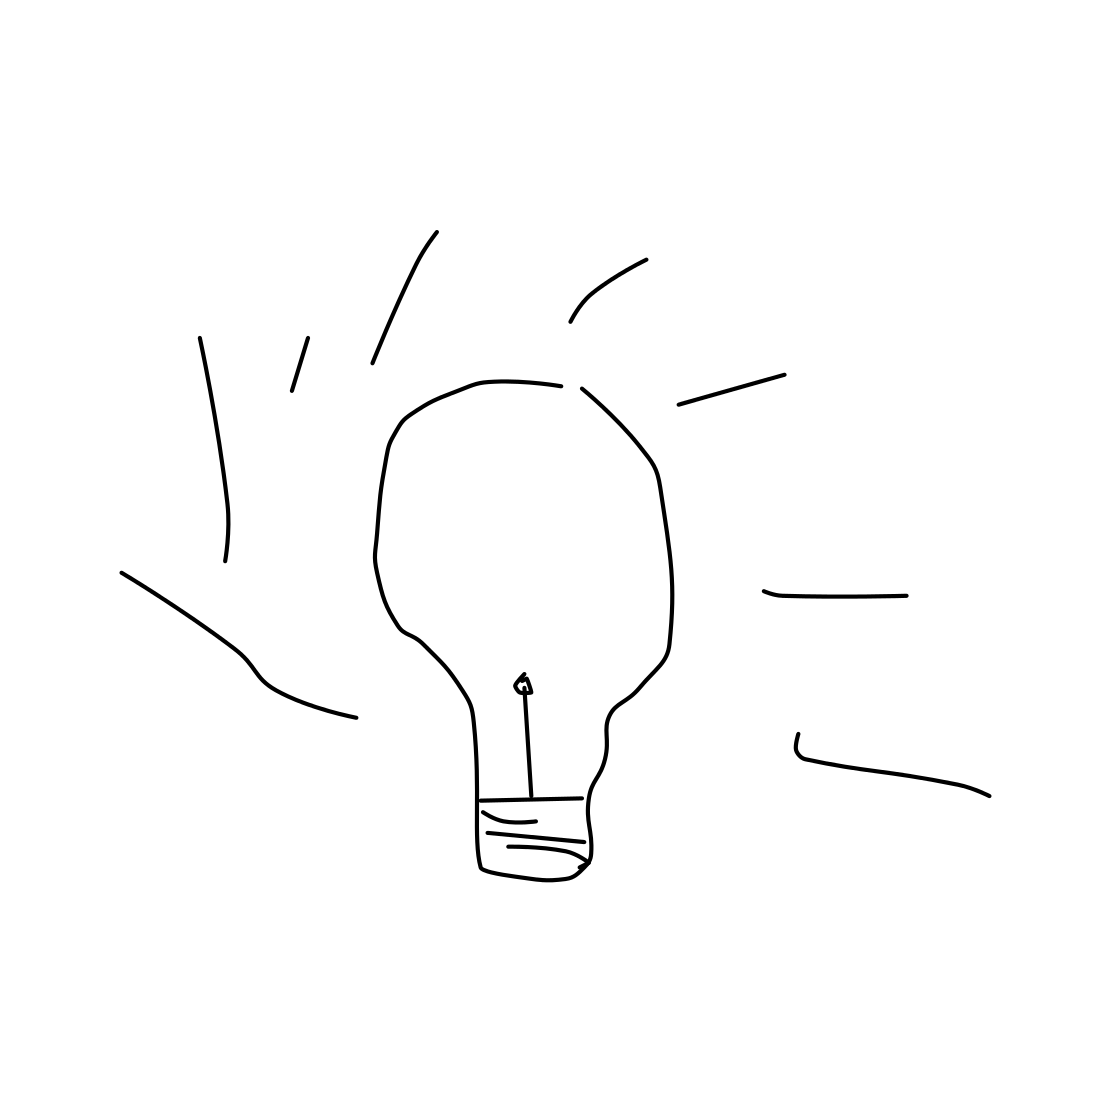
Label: lightbulb